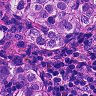
Metastatic tissue present: yes